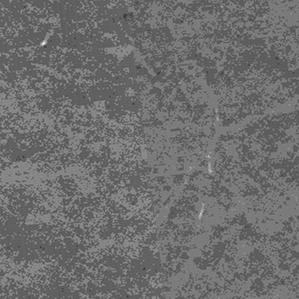
Label: frost